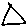
Label: triangle